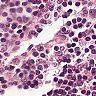
Metastatic tissue present: no